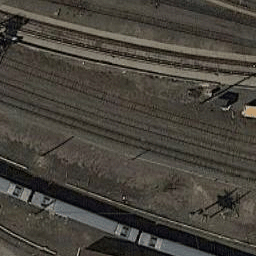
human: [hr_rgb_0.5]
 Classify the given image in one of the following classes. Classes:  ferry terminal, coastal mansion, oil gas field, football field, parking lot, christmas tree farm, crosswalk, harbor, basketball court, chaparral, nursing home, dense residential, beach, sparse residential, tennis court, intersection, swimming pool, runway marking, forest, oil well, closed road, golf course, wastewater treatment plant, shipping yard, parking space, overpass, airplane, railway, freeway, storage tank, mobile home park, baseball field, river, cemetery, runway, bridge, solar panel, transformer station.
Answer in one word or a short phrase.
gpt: railway